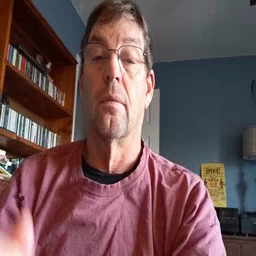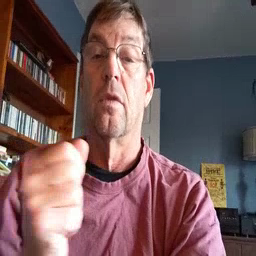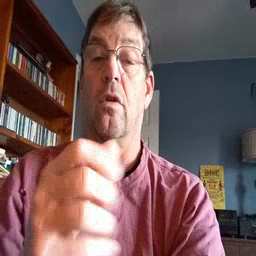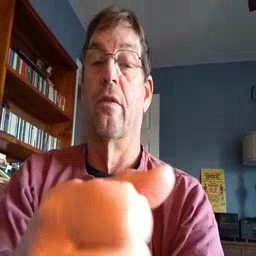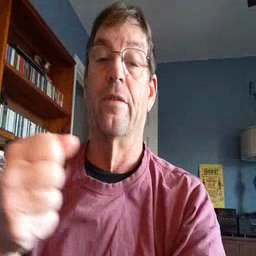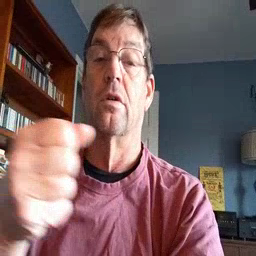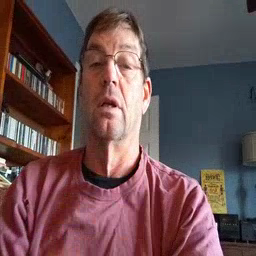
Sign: refrigerator